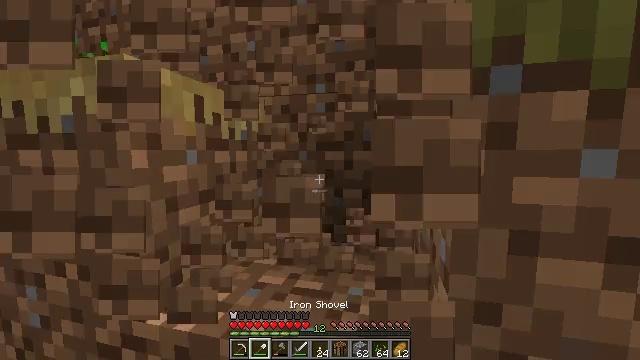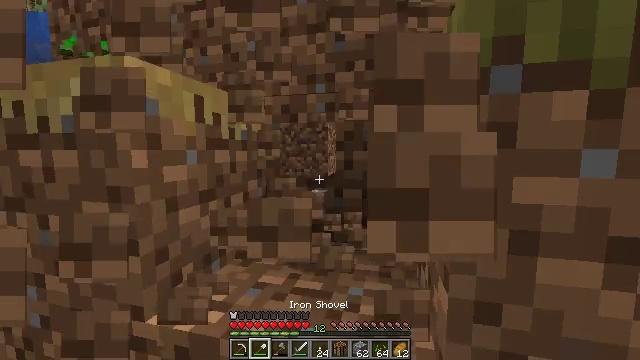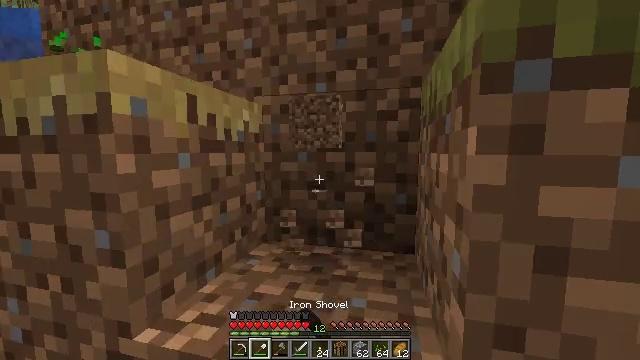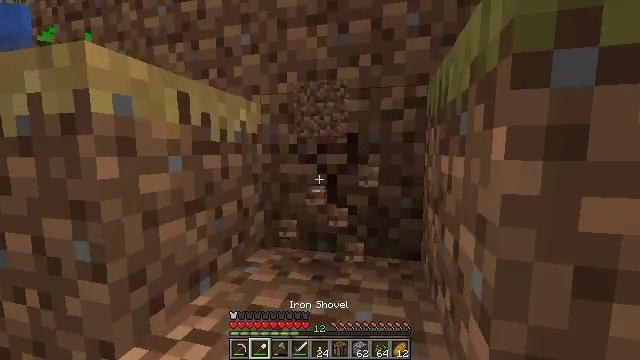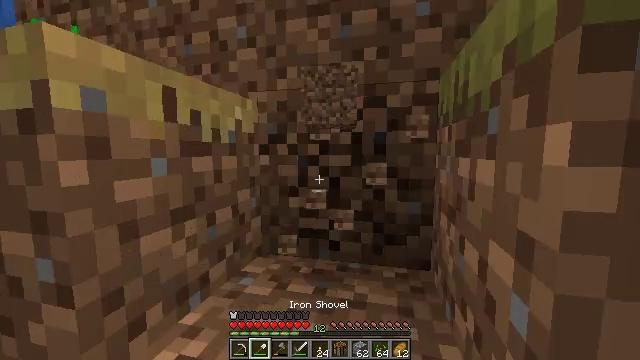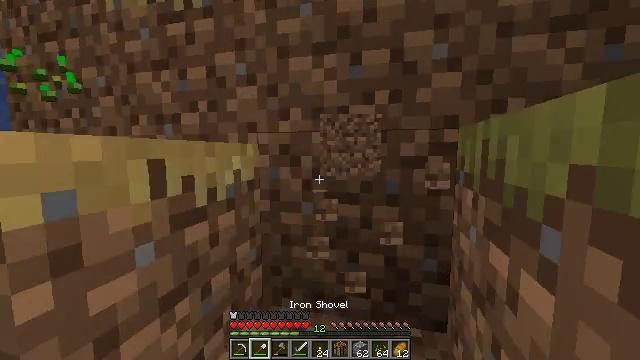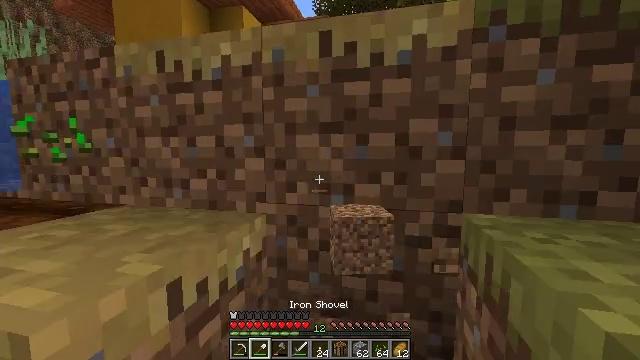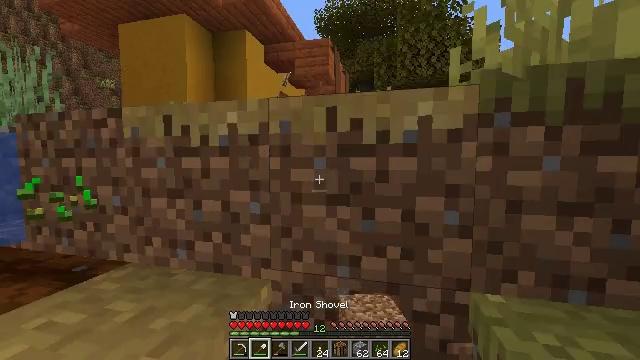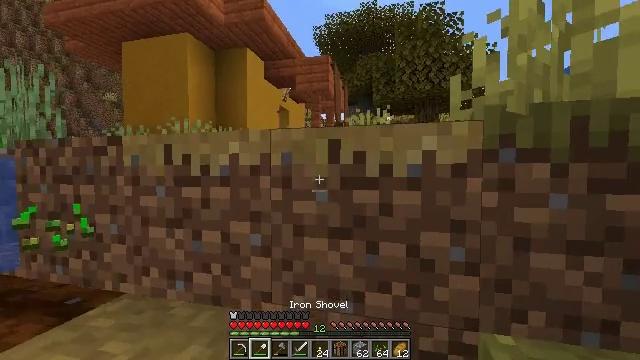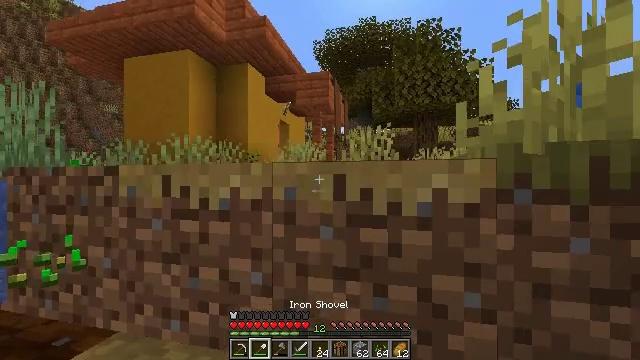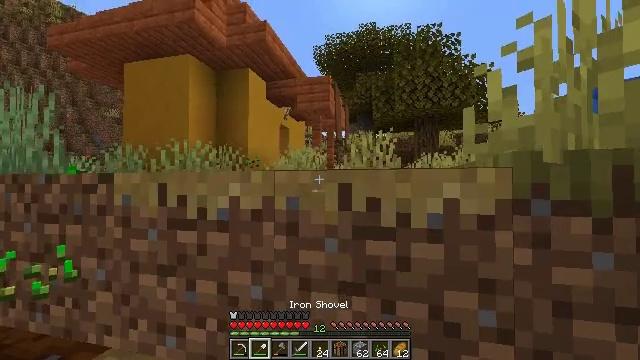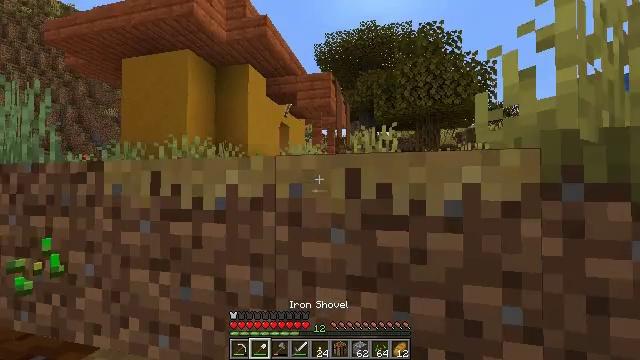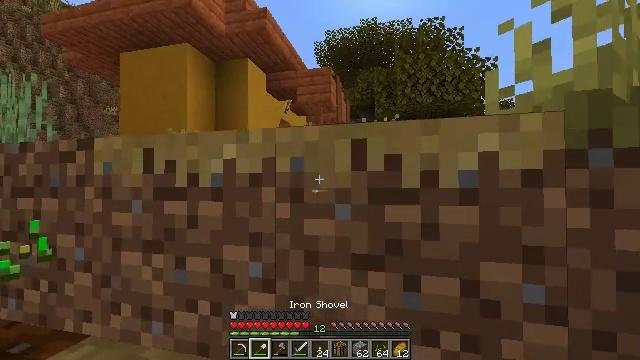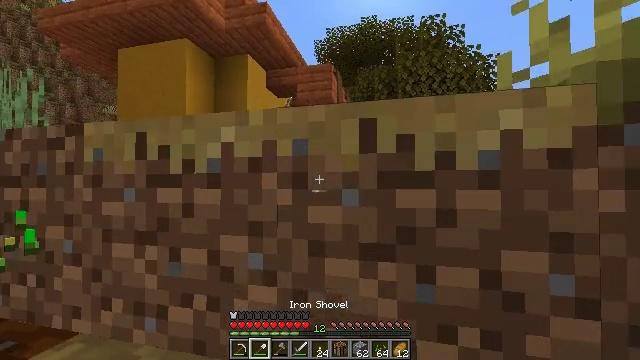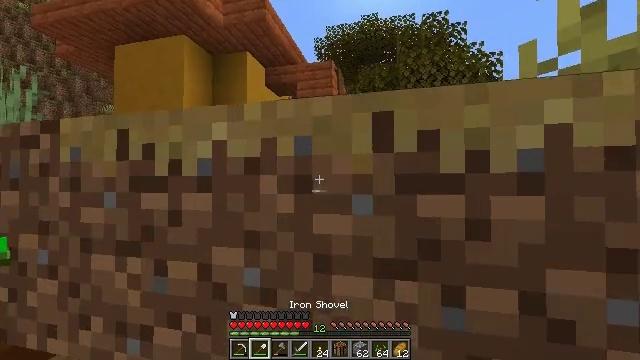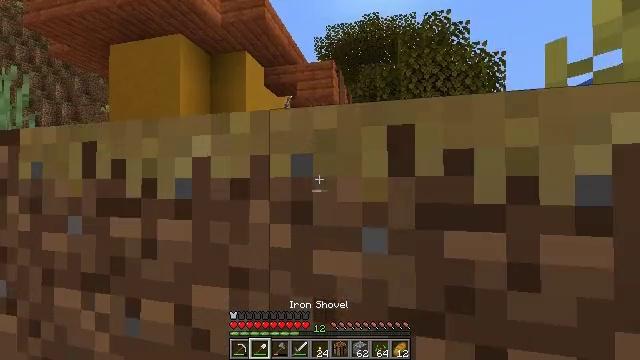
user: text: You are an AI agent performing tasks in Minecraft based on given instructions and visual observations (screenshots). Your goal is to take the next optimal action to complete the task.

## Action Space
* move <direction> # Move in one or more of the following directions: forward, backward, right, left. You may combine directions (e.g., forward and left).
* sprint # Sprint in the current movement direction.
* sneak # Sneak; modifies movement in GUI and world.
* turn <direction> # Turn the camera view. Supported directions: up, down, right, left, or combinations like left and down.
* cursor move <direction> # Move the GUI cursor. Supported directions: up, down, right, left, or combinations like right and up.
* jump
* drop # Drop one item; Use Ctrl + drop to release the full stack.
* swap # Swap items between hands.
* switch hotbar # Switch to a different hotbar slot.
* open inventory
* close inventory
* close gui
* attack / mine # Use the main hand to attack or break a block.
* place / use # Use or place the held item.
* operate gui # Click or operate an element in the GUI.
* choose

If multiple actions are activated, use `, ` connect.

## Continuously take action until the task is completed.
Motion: motion action
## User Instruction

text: Break the mature wheat plants.
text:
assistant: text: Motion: attack / mine
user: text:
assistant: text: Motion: move forward, attack / mine
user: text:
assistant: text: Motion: move forward, attack / mine
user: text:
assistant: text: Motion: move forward, attack / mine
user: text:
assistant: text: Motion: move forward, jump
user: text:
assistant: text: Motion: move forward, jump
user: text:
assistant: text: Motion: move forward, turn up, jump
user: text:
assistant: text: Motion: move forward, turn up, jump
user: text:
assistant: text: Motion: move forward, turn up
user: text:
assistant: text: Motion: move forward
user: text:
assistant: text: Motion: move forward
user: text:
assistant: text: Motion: move forward
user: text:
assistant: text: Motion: move forward
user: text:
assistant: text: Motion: move forward
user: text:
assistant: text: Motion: move forward and move left, jump
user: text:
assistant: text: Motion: move forward and move left, jump
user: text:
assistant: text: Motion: move forward and move left, turn down, jump
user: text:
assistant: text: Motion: move forward and move left, turn right and down, jump
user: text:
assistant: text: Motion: move forward and move left, turn right and down, jump
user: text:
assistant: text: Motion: move forward and move left, turn right and down
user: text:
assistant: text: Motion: move forward and move left
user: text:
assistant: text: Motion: move forward
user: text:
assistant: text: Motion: move forward, jump
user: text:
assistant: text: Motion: move forward, jump
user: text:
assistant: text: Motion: move forward, jump
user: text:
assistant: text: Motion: move forward, turn right, jump
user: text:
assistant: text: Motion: move forward, turn right, jump
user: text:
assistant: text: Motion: move forward, turn right and down
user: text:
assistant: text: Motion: move forward, turn right and down
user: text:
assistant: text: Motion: move forward, turn right and down